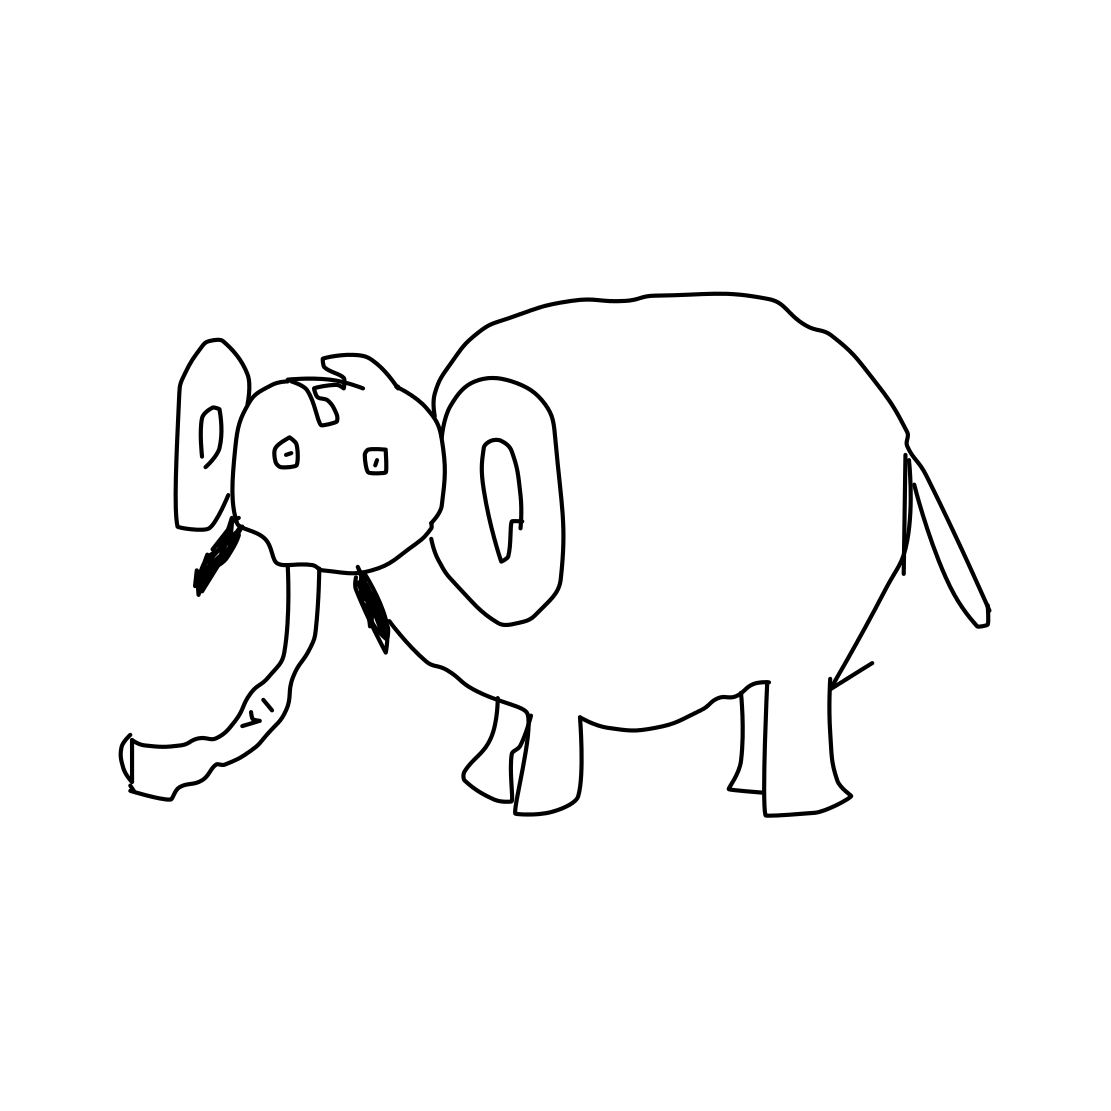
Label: elephant